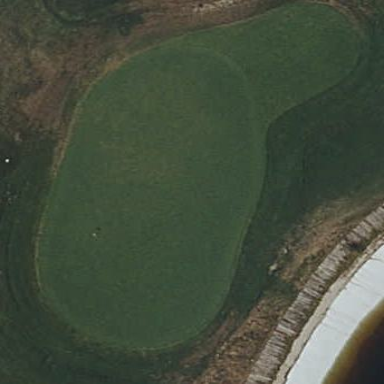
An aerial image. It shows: Golf fairway in the image.